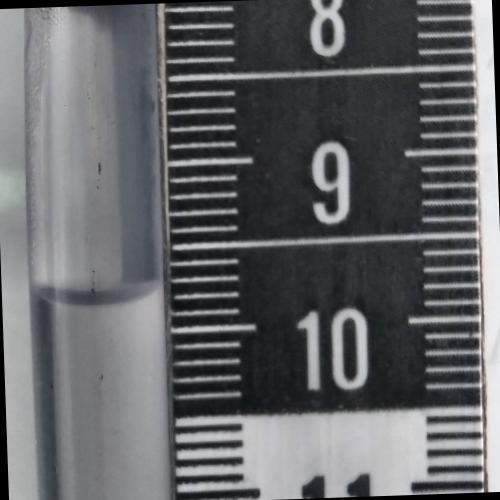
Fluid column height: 9.8 cm